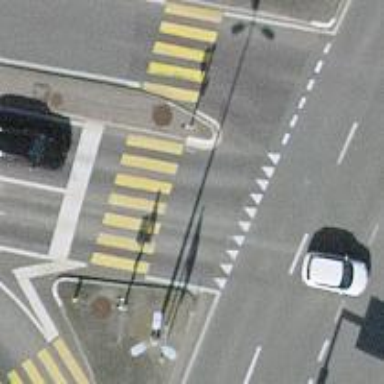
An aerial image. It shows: Crossing with traffic signals.